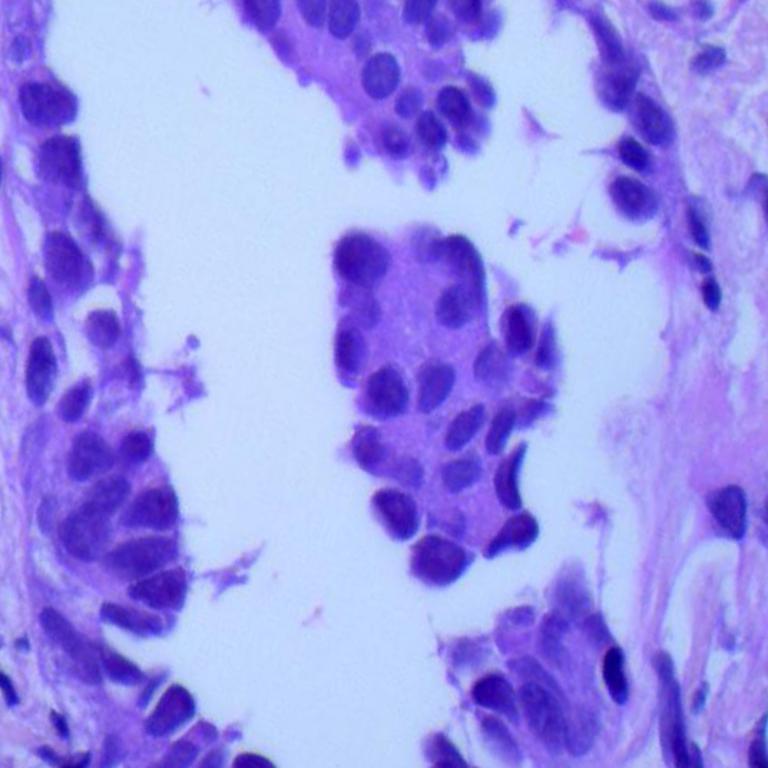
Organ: lung
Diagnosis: adenocarcinomas